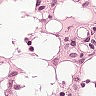
Metastatic tissue present: no